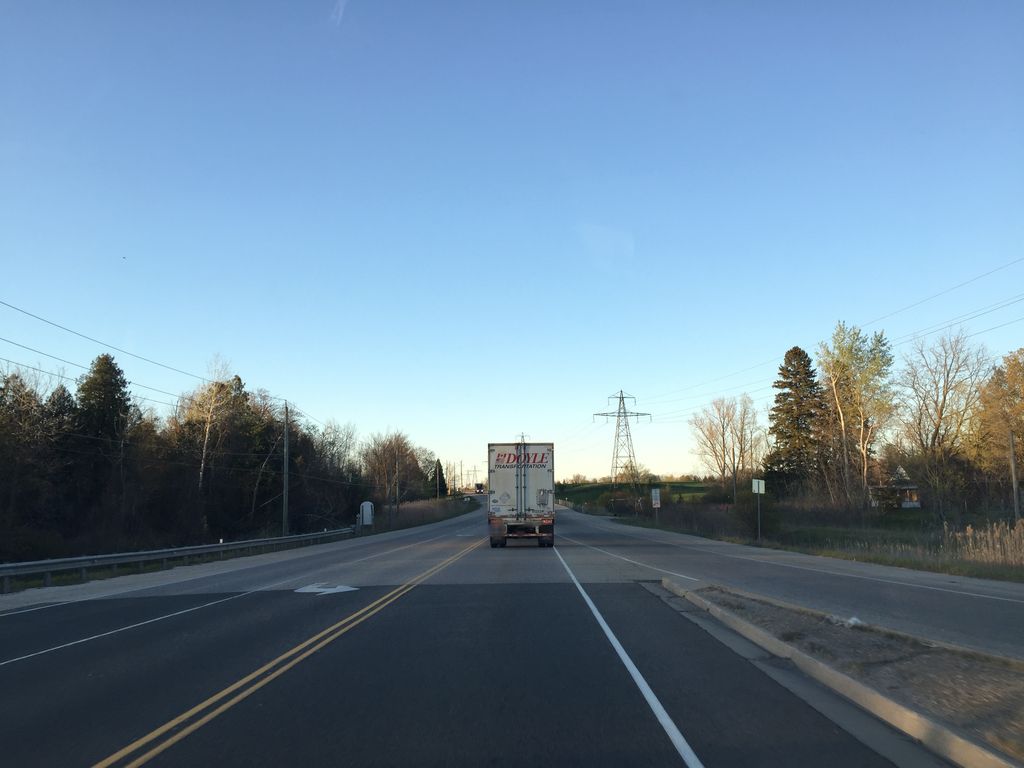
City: kitchener-waterloo